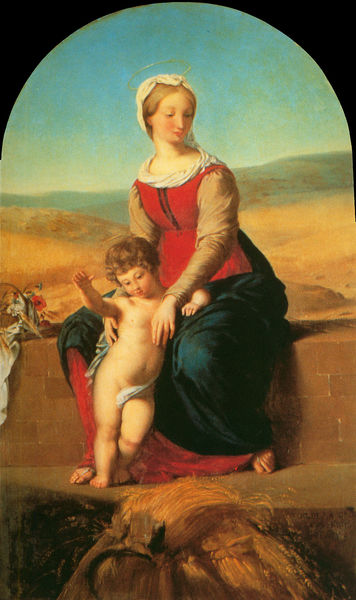
Titel: Die Jungfrau der Ernte
Künstler: Eugène Delacroix
Institution: Orcemont (Yvelines), Sainte-Eutrope
Schlagwörter: blau, fuß, gemälde, hand, himmel, nackt, wasser, gelb, landschaft, sand, sitzen, blume, blumen, finger, frau, kleid, stroh, weiss, blick, rot, schleier, tuch, arm, falten, feld, felder, hügel, gewand, kind, mutter, füße, bogen, garben, korn, berge, wüste, mauer, ziegel, baby, rundbogen, sitzt, korb, kelid, knabe, barfuß, form, mohn, jungfrau, kleinkind, heiligenschein, nimbus, christus, jesus, wams, segen, heilige, ähren, maria, madonna, gruß, christi, mäuerchen, raffael, glorie, kleod, horrizont, mutter mit kind, margd, heilschein, bodblumen